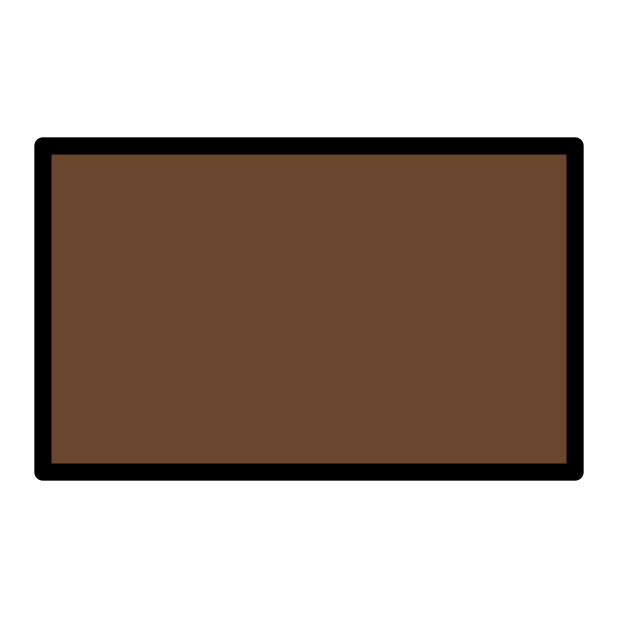
deep brown flag